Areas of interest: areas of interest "Park Square"
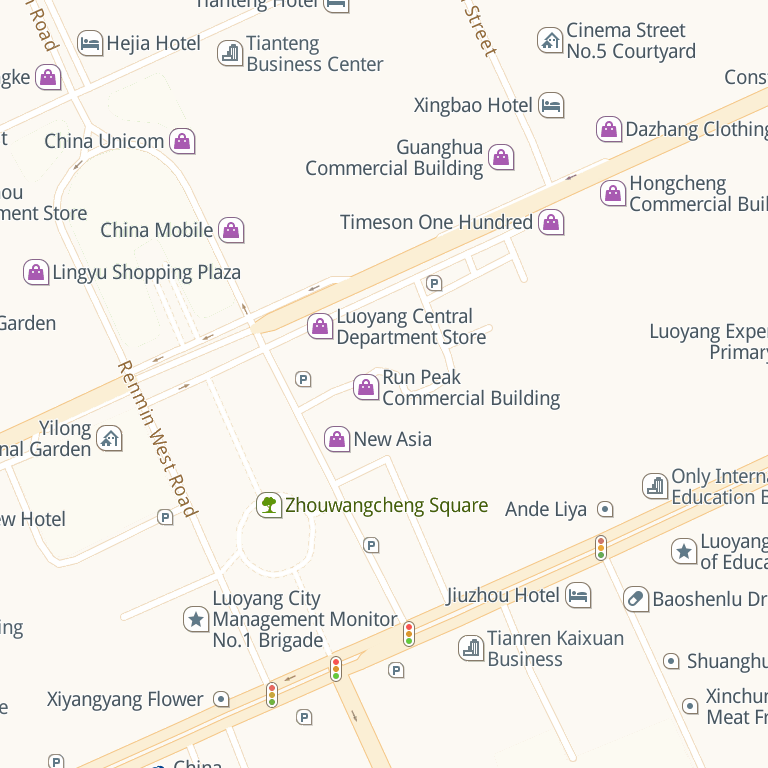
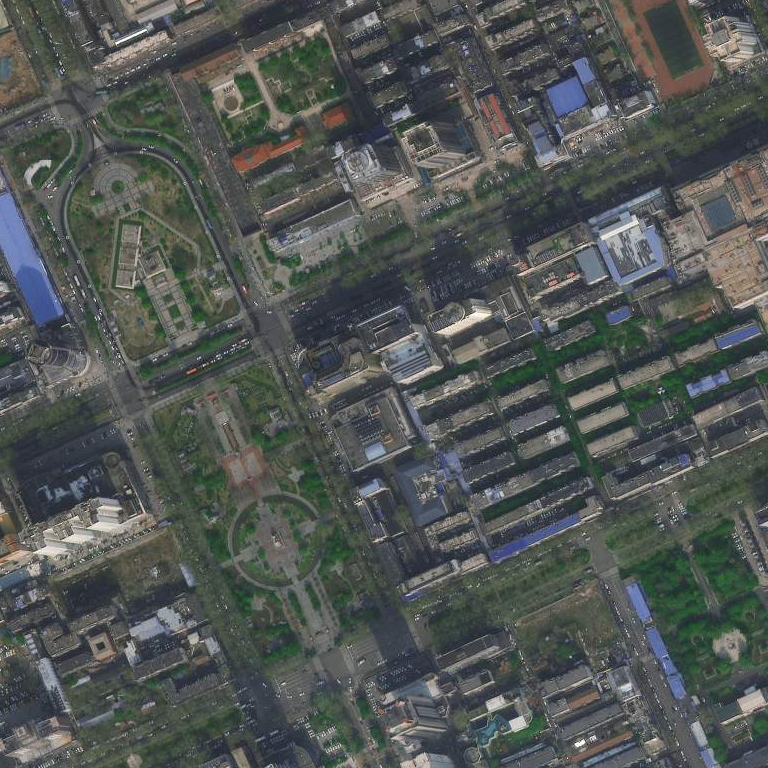